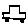
Label: car